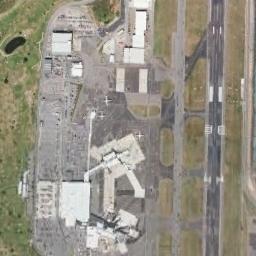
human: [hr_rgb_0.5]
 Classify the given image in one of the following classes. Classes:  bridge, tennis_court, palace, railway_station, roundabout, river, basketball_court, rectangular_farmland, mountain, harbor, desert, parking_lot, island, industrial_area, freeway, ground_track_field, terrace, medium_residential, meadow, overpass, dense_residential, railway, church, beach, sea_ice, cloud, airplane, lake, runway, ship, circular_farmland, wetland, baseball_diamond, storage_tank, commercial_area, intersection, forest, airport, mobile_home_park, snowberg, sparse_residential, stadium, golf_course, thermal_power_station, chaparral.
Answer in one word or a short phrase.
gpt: airport